Field crop: tomato
Growth stage: 1
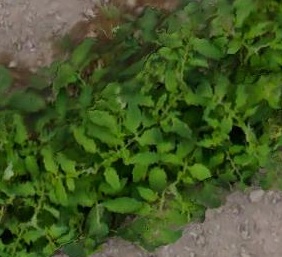
Species: tomato